Interaction volume radius: 10 \u00c5
Interaction volume height: 20 \u00c5
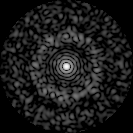
Disorder parameter: 0.8437